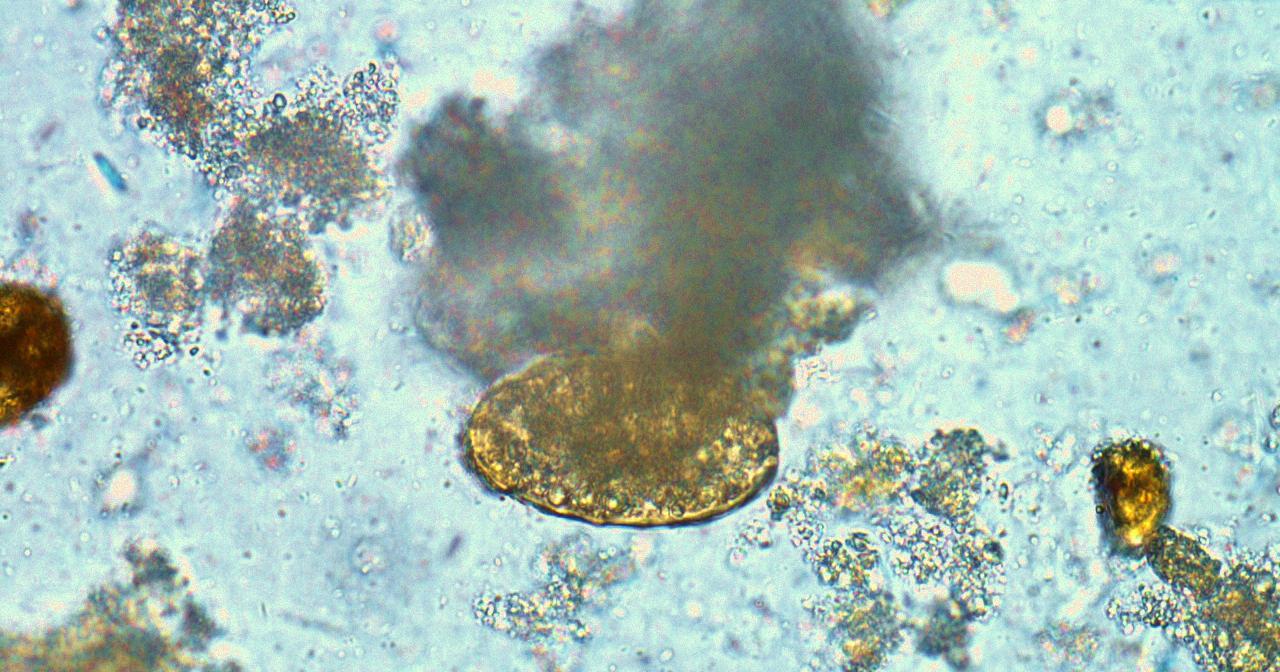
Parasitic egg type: Ascaris lumbricoides